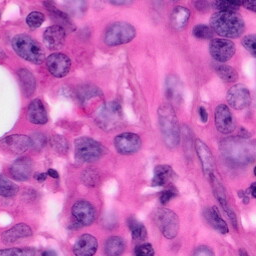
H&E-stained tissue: Pancreatic